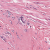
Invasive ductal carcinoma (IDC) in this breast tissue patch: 1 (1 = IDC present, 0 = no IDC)